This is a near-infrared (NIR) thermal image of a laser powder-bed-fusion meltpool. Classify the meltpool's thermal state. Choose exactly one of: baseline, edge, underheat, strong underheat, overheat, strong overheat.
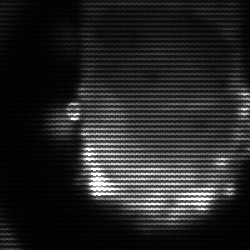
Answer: baseline